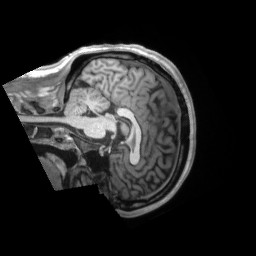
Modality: T1w
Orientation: sagittal
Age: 26
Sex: male
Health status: ill
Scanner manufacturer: siemens
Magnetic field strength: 3 T
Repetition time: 2.2 s
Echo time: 0.00157 s